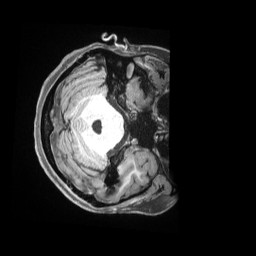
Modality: T1w
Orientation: axial
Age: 22
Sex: female
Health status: ill
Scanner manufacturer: siemens
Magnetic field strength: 3 T
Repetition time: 2.5 s
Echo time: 0.00181 s